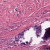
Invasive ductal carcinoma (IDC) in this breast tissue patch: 0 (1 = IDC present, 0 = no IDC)